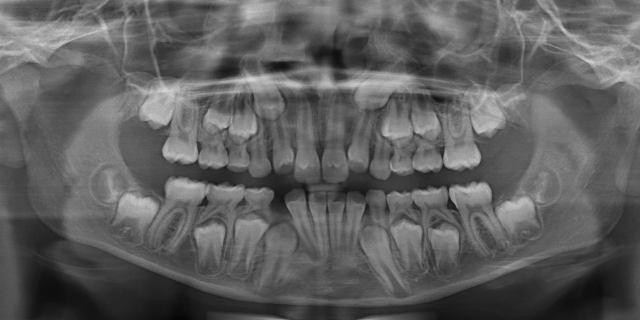
adult